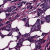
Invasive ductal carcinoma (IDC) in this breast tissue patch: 1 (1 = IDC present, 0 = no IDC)